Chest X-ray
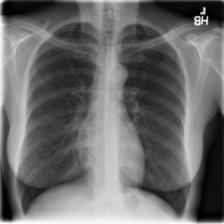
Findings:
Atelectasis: negative
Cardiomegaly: negative
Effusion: negative
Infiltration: negative
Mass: negative
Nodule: negative
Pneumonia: negative
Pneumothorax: negative
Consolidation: negative
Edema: negative
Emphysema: negative
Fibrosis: negative
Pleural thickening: negative
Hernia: negative